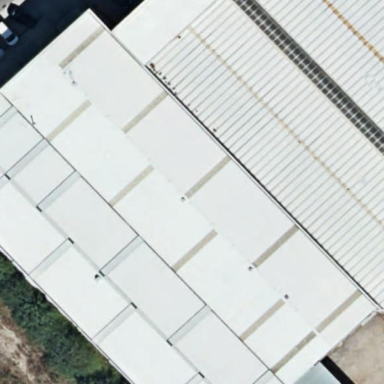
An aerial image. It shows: Industrial building.